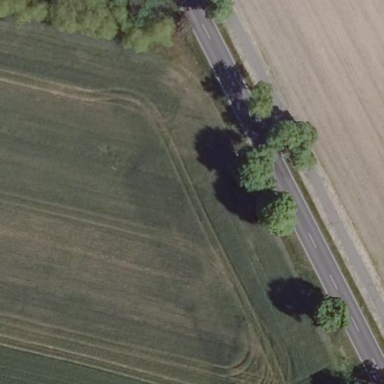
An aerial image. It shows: Area covered with grass.